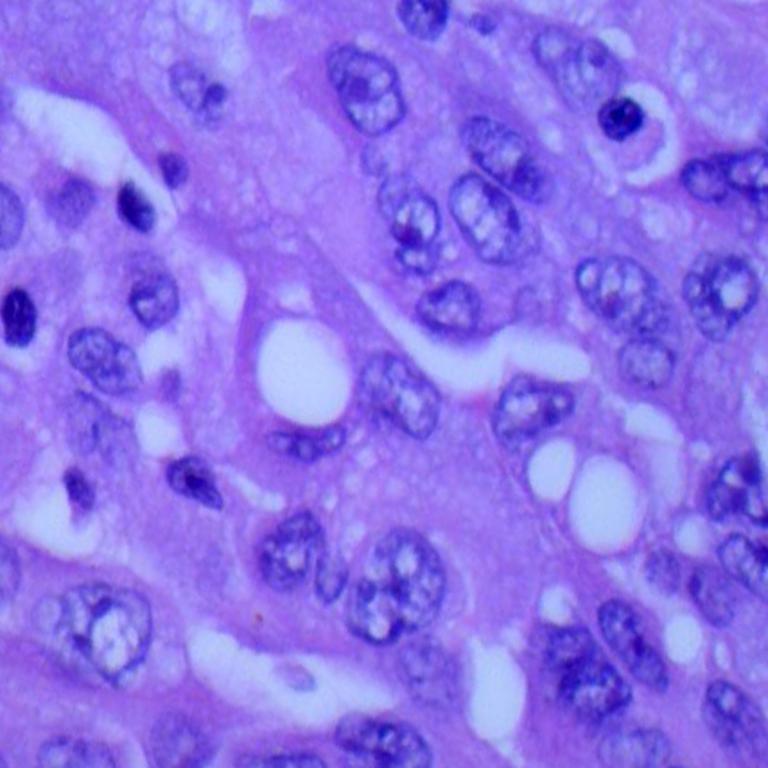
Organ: lung
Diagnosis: adenocarcinomas